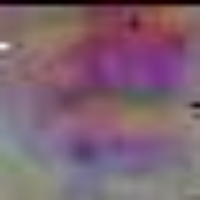
Label: metaphase